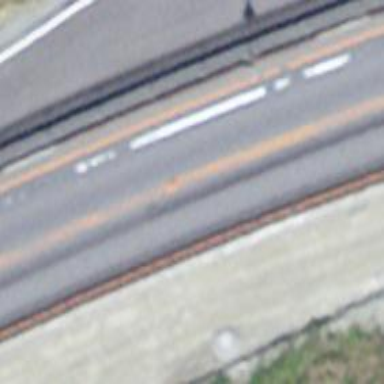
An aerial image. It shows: Asphalt motorway of trunk classification.